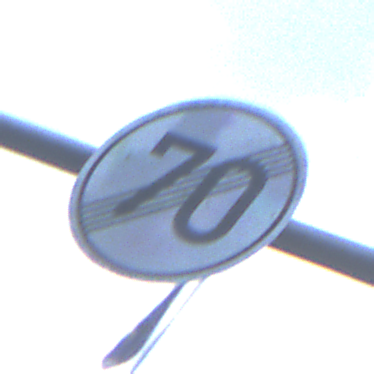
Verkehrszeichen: EndeGeschwindigkeit70
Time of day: SunriseSunset
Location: Outdoor (Urban)
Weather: PartlyCloudy
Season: NotSpecified
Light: Natural